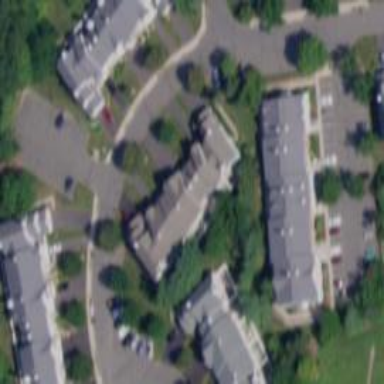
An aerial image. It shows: Residential building.